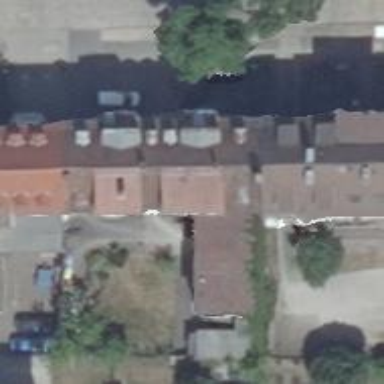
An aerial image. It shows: Bakery.